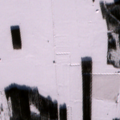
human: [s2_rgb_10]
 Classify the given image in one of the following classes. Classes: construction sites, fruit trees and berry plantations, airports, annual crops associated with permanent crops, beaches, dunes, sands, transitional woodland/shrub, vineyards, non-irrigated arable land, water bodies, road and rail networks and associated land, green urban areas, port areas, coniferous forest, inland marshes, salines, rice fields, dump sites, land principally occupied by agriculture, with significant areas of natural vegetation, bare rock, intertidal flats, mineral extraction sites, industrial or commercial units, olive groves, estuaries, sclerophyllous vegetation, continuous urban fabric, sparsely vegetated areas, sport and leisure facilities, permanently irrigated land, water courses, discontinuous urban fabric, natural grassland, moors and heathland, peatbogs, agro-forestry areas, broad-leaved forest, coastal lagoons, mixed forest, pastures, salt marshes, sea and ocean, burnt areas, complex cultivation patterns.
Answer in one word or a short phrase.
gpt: non-irrigated arable land, coniferous forest, mixed forest